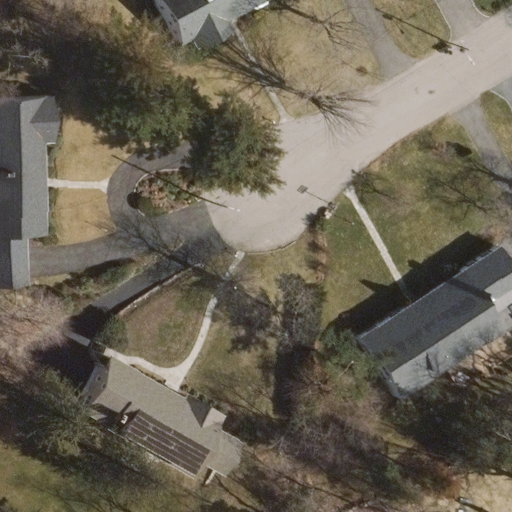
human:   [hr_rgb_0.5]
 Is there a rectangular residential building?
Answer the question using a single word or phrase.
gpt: yes

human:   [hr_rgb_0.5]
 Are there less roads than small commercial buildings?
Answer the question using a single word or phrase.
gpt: no

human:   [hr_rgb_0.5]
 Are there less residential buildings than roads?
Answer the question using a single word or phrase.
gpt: no

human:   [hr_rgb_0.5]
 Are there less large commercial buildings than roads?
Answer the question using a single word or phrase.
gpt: yes

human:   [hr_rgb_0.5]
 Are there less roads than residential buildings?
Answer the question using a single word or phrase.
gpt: yes

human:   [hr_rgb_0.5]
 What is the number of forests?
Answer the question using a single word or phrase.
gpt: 0

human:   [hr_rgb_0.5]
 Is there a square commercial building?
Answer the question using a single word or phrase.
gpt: no

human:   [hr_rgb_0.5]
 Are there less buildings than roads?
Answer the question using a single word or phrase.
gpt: no

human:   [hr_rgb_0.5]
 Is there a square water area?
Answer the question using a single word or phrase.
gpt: no

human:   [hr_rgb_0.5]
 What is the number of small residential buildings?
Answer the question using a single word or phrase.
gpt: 1

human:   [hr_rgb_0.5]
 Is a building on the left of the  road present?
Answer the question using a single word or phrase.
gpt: yes

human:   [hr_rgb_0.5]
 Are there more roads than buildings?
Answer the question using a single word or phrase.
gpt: no

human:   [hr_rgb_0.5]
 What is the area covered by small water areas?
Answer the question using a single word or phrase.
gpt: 0m2

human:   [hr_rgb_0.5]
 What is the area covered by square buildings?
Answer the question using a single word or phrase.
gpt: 0m2

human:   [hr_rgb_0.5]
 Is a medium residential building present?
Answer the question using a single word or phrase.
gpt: yes

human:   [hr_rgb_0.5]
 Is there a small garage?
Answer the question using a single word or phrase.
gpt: no

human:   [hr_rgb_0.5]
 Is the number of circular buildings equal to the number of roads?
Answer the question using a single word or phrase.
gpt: no

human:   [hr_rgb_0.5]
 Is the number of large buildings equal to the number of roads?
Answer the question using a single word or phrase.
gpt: no

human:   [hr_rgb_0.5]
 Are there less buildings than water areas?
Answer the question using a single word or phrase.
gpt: no

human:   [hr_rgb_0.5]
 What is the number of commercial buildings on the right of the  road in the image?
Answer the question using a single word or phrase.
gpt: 0

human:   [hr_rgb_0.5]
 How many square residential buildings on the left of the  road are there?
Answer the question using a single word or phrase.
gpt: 0

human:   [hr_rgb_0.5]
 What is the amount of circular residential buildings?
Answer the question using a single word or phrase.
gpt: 0

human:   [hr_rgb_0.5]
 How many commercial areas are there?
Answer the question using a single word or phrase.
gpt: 0

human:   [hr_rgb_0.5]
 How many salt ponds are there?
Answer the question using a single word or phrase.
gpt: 0

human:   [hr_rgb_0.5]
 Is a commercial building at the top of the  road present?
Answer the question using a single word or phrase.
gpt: no

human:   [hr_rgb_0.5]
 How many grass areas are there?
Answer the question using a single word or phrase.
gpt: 0

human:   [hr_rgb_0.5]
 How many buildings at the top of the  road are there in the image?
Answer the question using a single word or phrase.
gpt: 1

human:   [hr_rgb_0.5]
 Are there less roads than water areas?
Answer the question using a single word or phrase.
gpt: no

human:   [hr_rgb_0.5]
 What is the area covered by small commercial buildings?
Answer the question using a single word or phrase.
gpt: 0m2

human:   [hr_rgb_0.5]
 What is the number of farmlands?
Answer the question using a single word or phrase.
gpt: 0

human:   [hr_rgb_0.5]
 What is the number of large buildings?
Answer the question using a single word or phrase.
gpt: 0

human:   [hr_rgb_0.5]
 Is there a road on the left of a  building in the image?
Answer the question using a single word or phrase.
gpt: yes

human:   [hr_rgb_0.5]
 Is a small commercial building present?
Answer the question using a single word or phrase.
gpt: no

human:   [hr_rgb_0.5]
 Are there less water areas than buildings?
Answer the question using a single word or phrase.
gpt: yes

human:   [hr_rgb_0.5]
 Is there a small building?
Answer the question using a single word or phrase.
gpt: yes

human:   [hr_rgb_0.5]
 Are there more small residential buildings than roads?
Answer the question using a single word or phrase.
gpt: no